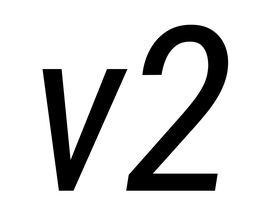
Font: Roboto-Italic_Condensed_Italic